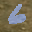
Label: 6